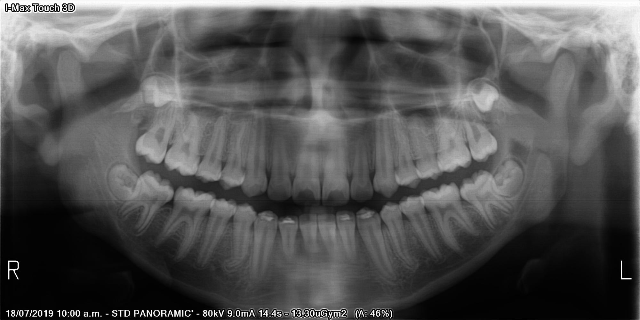
adult